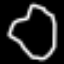
Label: octagon